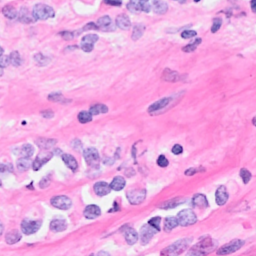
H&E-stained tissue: Breast